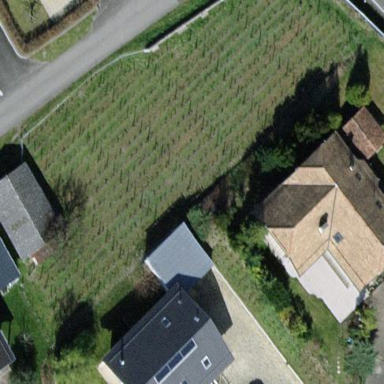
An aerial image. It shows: Vineyard with grape crops.